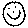
Label: smiley face